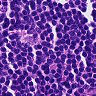
Metastatic tissue present: no